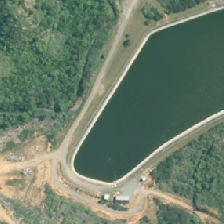
Land cover: lake_pond